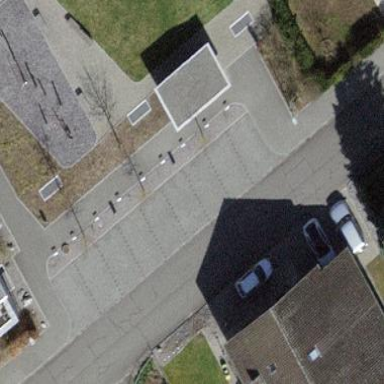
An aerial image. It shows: Building with tile roof.